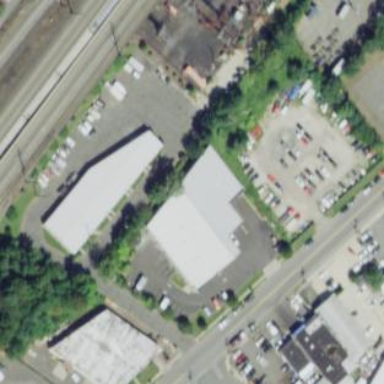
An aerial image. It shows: Warehouse building.